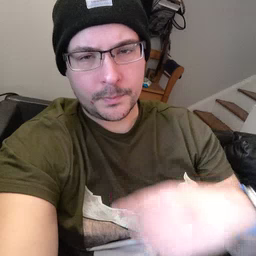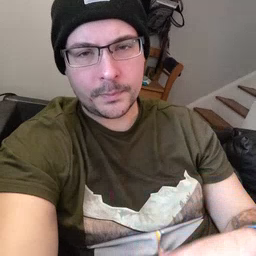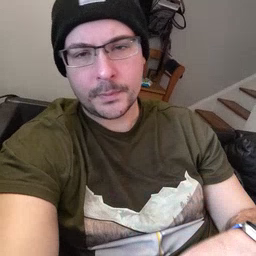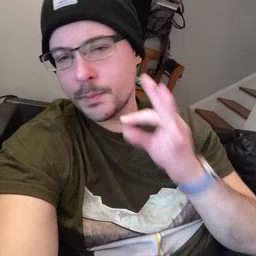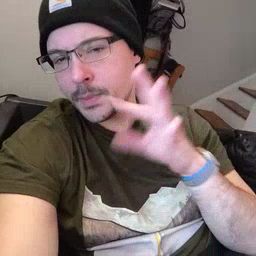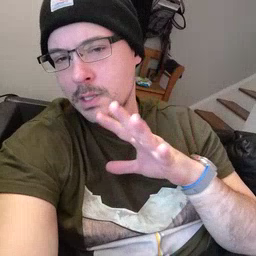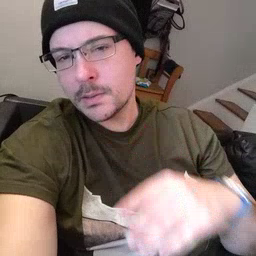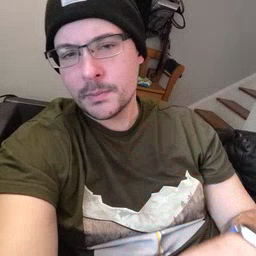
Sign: bee